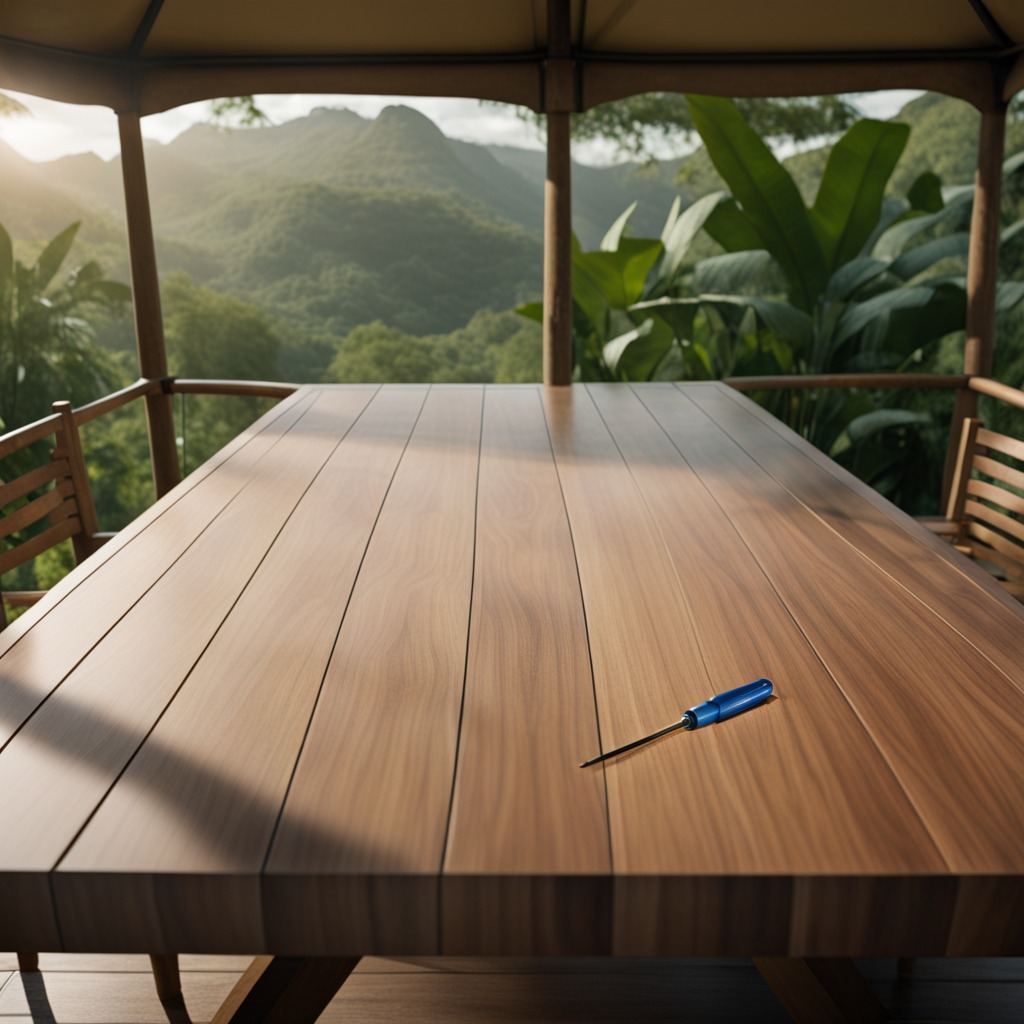
A screwdriver is lying on the wooden table.